Question: I have a and '<div>' that shows many '<ul> <li>' lists... each always has the of items '<li>' inside, both , like a table.
BUT... I can have a case where the '<ul>' has '<li>'.
When I set the width of the '<li>' to 100%, the Chrome shows the seted to the margin/limit of the container div width, as shown in the image bellow:

I'd like the 'right border' of the lonely '<li>' should be positioned to the of the other '<ul> <li>' lists, as shown.
Is it possible? What am I doing wrong?
FIDDLE: <URL>
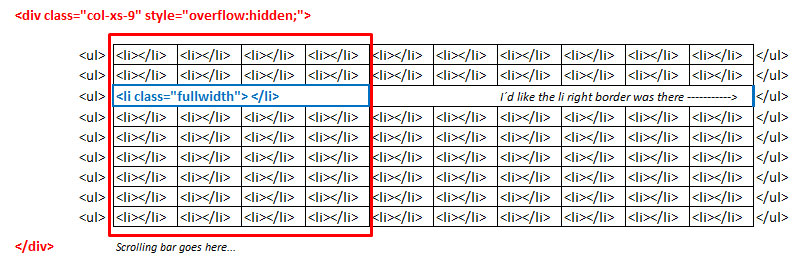
Answer: have look at this:
I changed your viewing container properties to:
(it would work without float:left)
'''
div.painel-linear {
width: 100%;
float: left;
overflow: hidden;
overflow-x: scroll;
}
'''
also added this to your blue border "li" element,
now border and padding are added to overall size of an element, so when you set width to 100% bolder wont stick outside the container :)
'''
.obs{
-moz-box-sizing: border-box;
-webkit-box-sizing: border-box;
box-sizing: border-box;
}
'''
I added /* added */ comments everywhere I added something to your css,
and haven't added any fixed with or height.
Now tag
In this version I put it on the top of the box so it doesn't scroll with the content:
<URL>
In this one I left it inside the content but added:
'''
h3{
position:fixed;
}
.painel-linear div.pl-passos {
margin-top:60px
}
'''
<URL>
# EDIT
Ok then, to div which you just created add
'''
float:left
'''
and that's it,
your "ul" with border was expanding only to size of his parent which was "div.painel-linear div.pl-passos" so it couldn't be the same witdh as the rest of ul elements. New div is parent for all ul elements with same width so its possible to expand "ul" with borders to size of the rest of ul.
Hope it makes sense :P